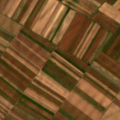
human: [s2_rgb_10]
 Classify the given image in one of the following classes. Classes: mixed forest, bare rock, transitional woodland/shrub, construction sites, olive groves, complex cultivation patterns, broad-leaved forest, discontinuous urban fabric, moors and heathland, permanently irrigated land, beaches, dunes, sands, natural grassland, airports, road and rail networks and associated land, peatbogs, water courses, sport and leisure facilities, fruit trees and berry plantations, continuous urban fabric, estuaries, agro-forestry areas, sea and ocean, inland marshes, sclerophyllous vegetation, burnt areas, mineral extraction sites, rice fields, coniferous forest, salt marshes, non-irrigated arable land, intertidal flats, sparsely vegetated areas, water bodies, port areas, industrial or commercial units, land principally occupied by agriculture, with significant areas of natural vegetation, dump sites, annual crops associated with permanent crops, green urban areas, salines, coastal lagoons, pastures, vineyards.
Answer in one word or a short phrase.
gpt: non-irrigated arable land